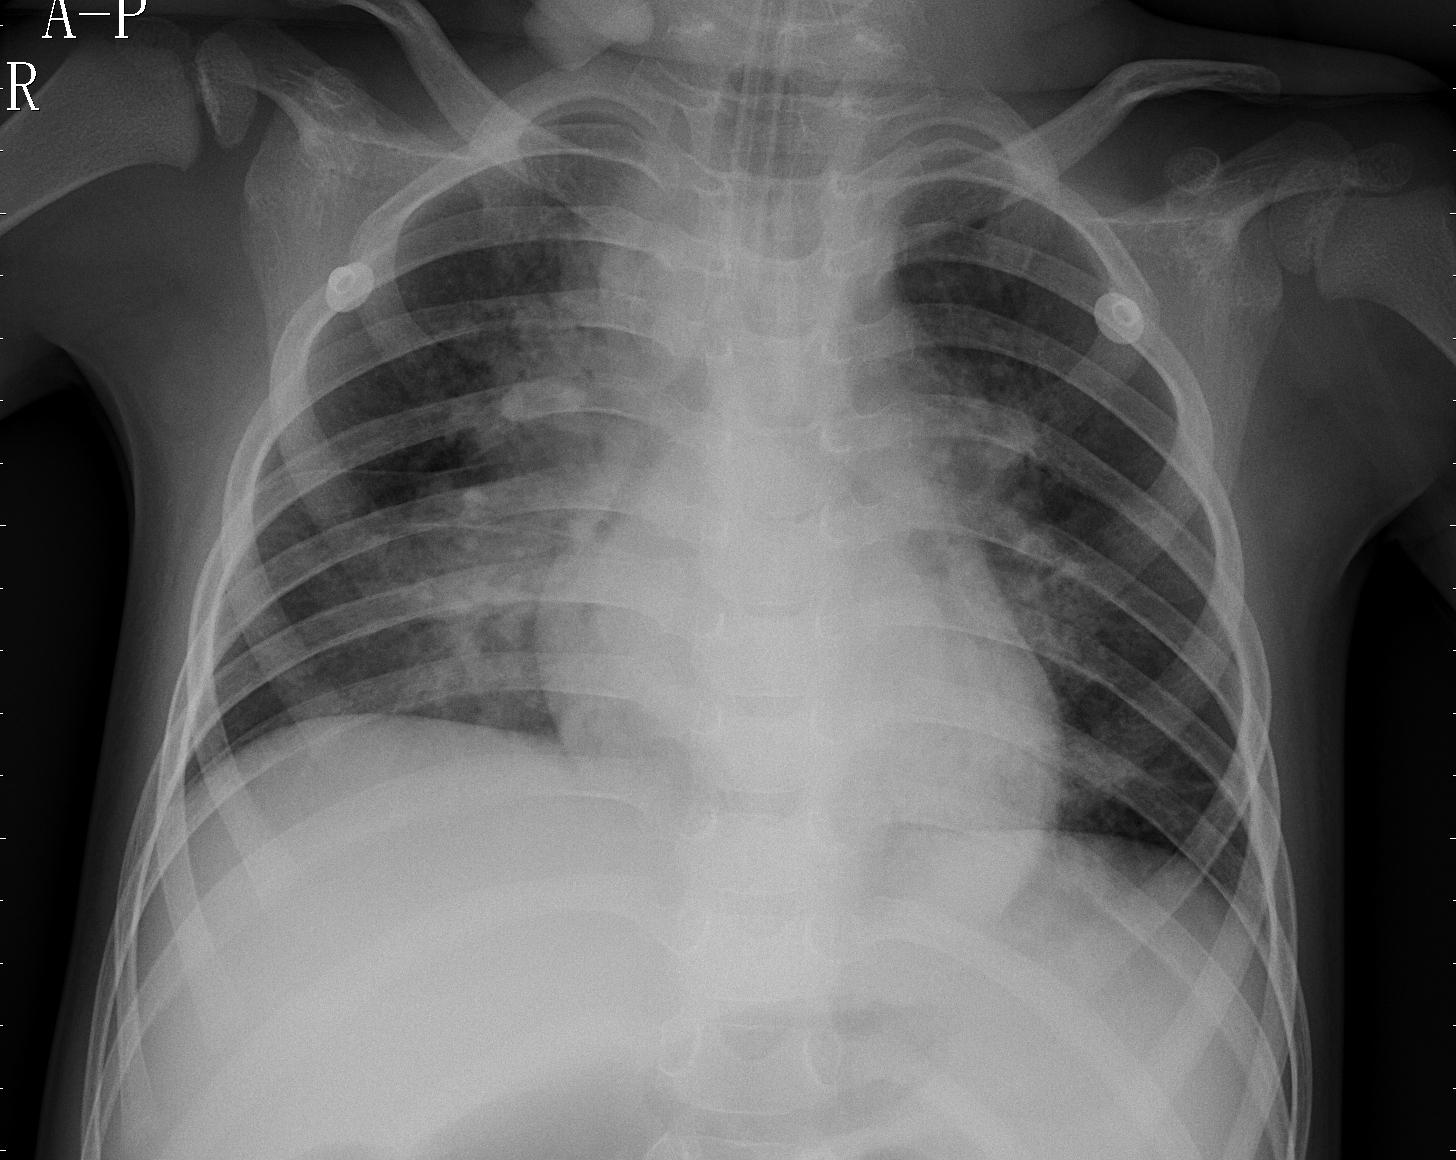
Diagnosis: PNEUMONIA